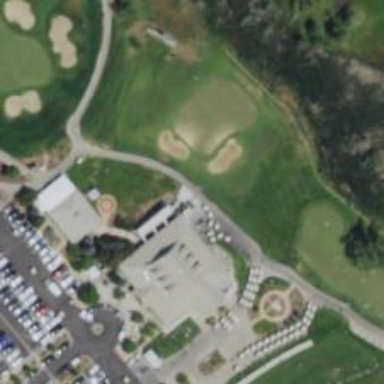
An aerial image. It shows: Well-maintained path used as golf cart path. The tracktype is grade1.